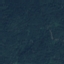
Label: Forest